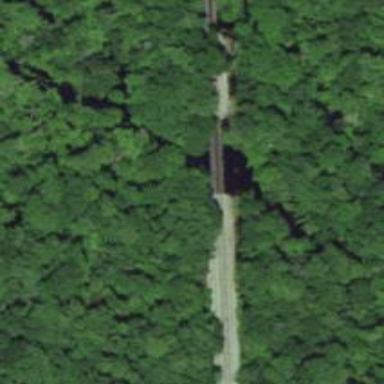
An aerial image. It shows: Railway bridge.